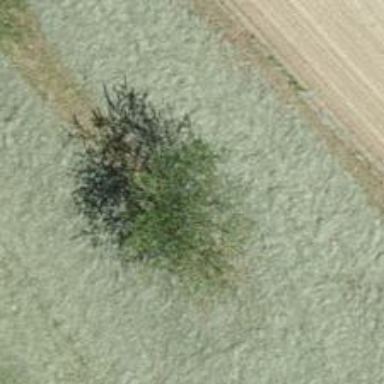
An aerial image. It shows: Agricultural area with broadleaved deciduous trees.